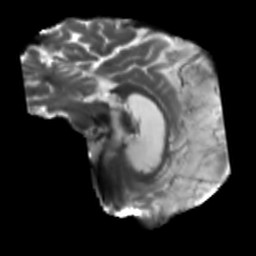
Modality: T2w
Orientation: sagittal
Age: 42
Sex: male
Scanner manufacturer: siemens
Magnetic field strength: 3 T
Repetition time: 5.47 s
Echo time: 0.0854 s